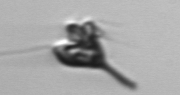
Label: Pyramimonas_longicauda